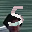
Label: 5